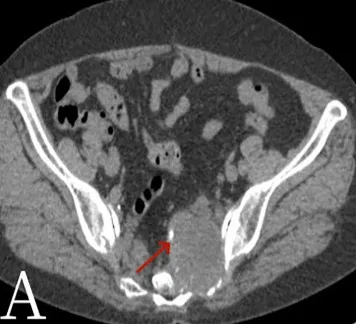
Female, 67 years old, primary sacral synovial sarcoma. (A) Axial CT. The boundary was not clear, calcification (arrow,.,necrosis (arrow.
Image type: radiology (ct)